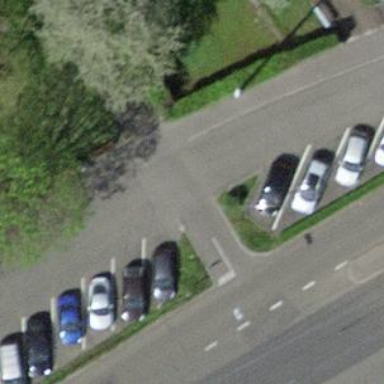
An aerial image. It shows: Diagonal street-side parking with asphalt surface.